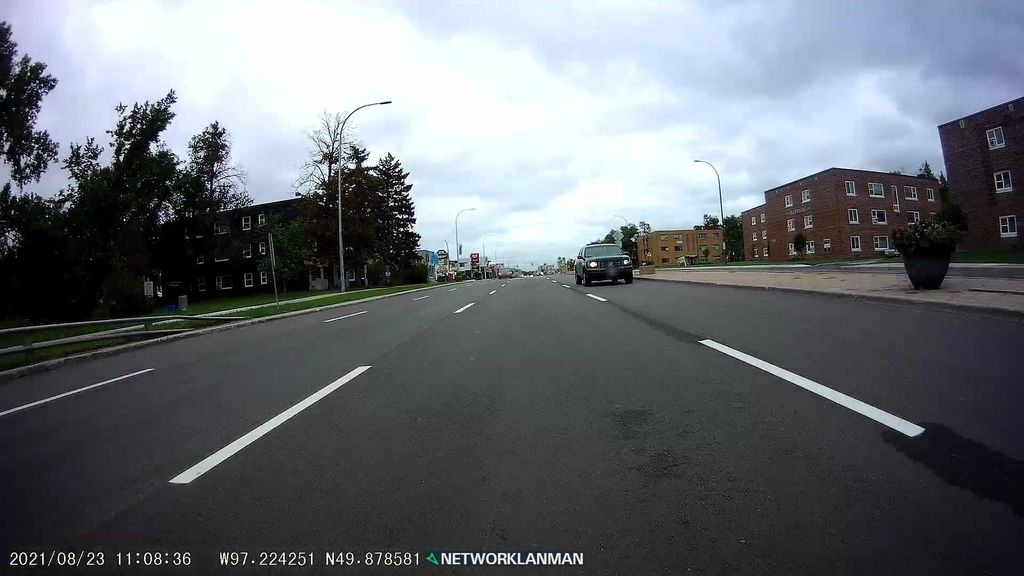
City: winnipeg